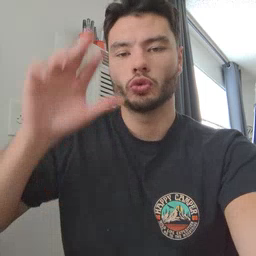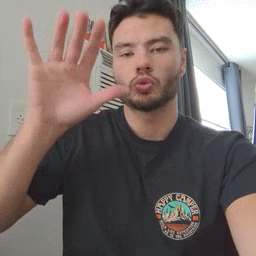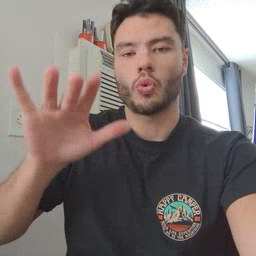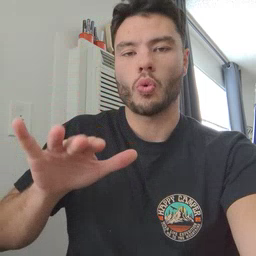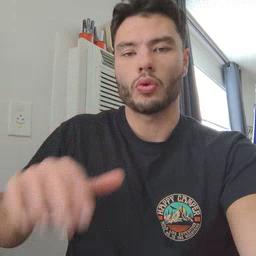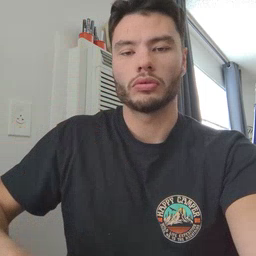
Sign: snow